Question: I'm working on the UI to make it same as design, I used 'heightForRowAt' to make first section's cell's height to 96px, and I tried:
'''
override func tableView(_ tableView: UITableView, heightForRowAt indexPath: IndexPath) -> CGFloat {
switch indexPath.section {
case 0:
return 96.0
default:
return 56.0
}
}
'''
but it crashed and I searched everywhere but the problem was never solved
so I tried for testing:
'''
override func tableView(_ tableView: UITableView, heightForRowAt indexPath: IndexPath) -> CGFloat {
return 56.0
}
'''
but It also crashed.
Xcode just gives me 'Thread 1:signal SIGABRT' Error, and I couldn't find a solution. Why this happening to me?
+++ Console Message When Error Happens

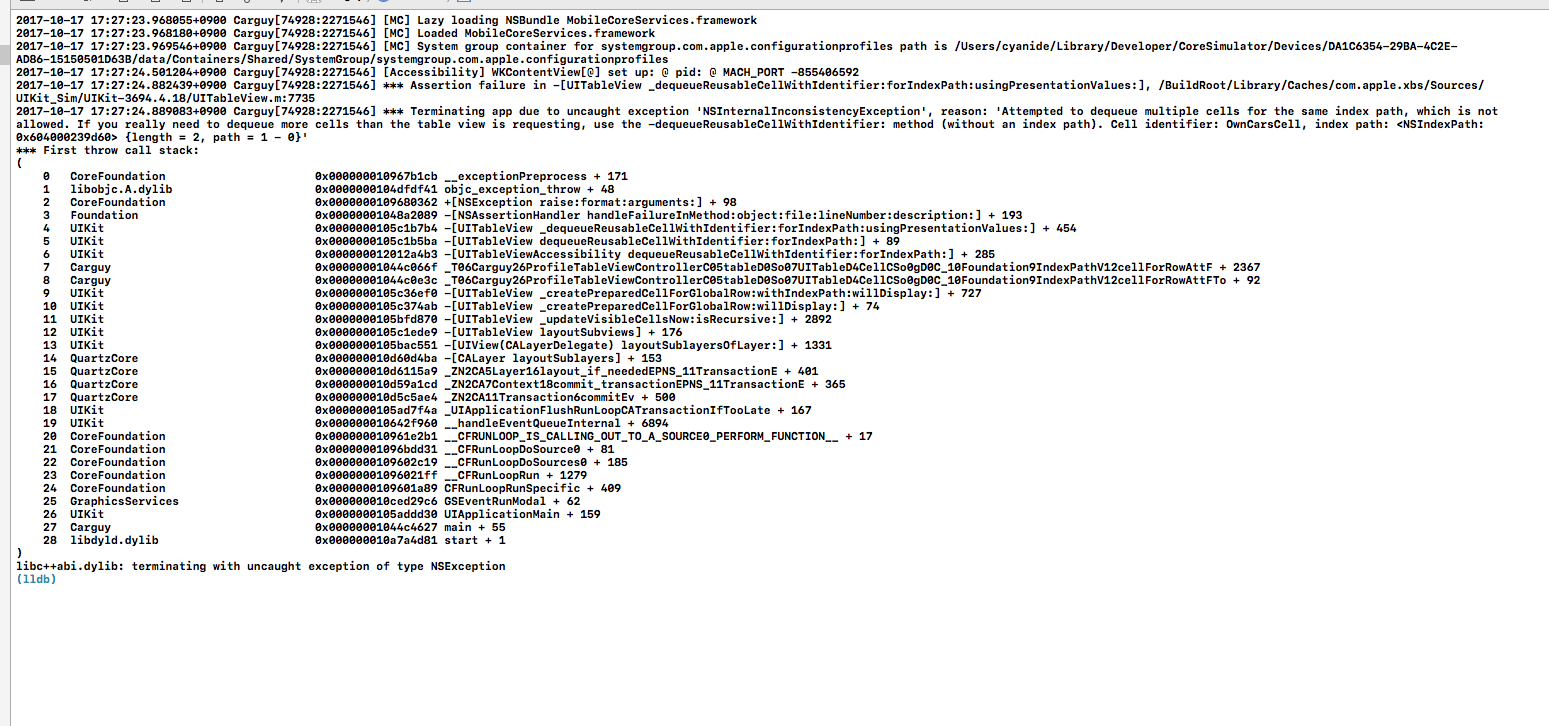
Answer: Your error of thre crash has nothing to do with custom heights that you mentioned. In your method to get the cell for row at index path you are trying to dequeue two cells for same index path...
You must have something like this in your code...
'''
func tableView(_ tableView: UITableView, cellForRowAt indexPath: IndexPath) -> UITableViewCell {
let cell = tableView.dequeueReusableCell(withIdentifier: "ident", for: indexPath)
let cell2 = tableView.dequeueReusableCell(withIdentifier: "ident", for: indexPath)
}
'''
And iOS is crashing to let you know that you can only dequeue one cell per index path...